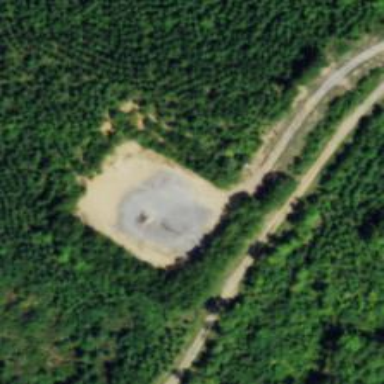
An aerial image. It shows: Petroleum well.